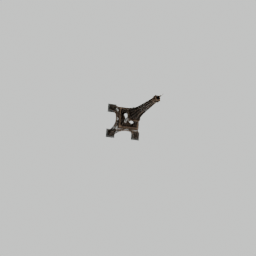
Label: architecture